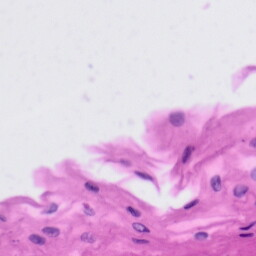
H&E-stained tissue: Tonsil